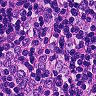
Metastatic tissue present: yes